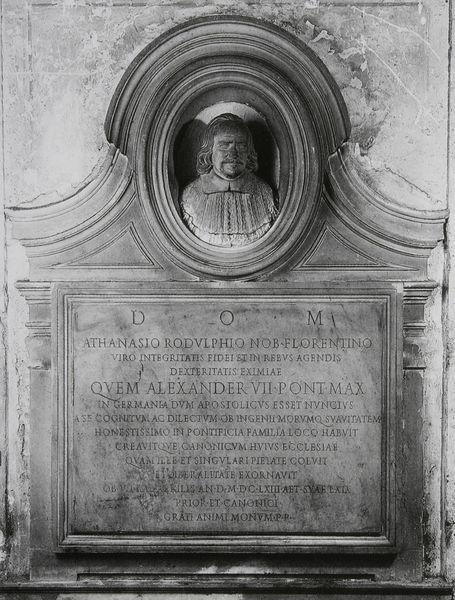
Titel: Gedenktafel für den Domherrn Atanasio Ridolfi
Künstler: Pietro da Cortona
Standort: Rom
Institution: S. Maria in Via Lata
Schlagwörter: kopf, mann, schatten, umhang, weiß, grau, licht, marmor, nase, schwarz, säulen, ornament, alt, bart, schnurrbart, wand, gesicht, kragen, mensch, rahmen, stein, tod, tot, toter, bild, bildnis, portrait, porträt, kirche, gewand, haare, mantel, person, locken, brunnen, oval, rund, skulptur, statue, schwung, relief, schrift, bogen, italien, rand, rundbogen, krieg, papst, tafel, inschrift, büste, stuck, plastik, foto, fotografie, photographie, nische, medaillon, dom, denkmal, schwarzweiß, text, kardinal, fürst, photo, halbportrait, grab, florenz, gedenken, zierleisten, erinnerung, jahresangabe, schrein, ornat, medallon, grabmal, gedenkstein, andenken, latein, gedenktafel, lateinisch, epitaph, memento, grabstein, alexander, grabplatte, domini, florentiner, portrit, alexander vii, inschriftenplatte, kinnlang, papstdenkmal, ponitfex, 8, nüste, gedekntafel, inskription, oval medaillon, athanasio, alexander der größe, alexander 8, alter brunnen